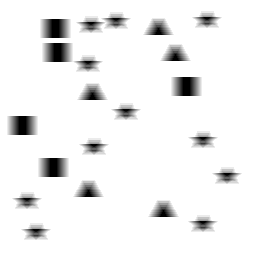
Squares: 5
Triangles: 5
Stars: 11
Total shapes: 21